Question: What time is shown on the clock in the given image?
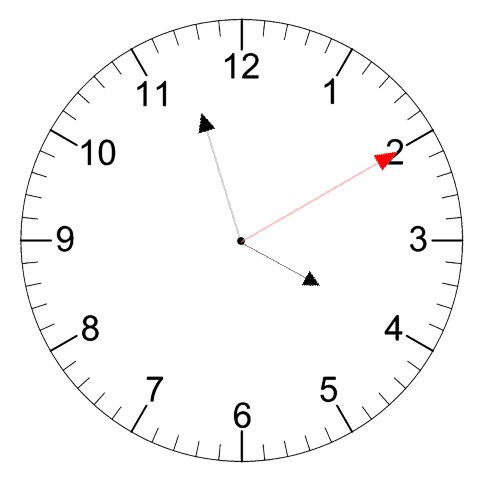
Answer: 03:57:10